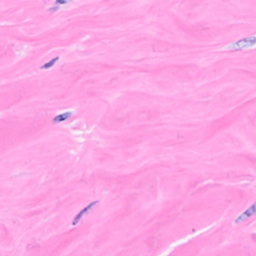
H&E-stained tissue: Breast